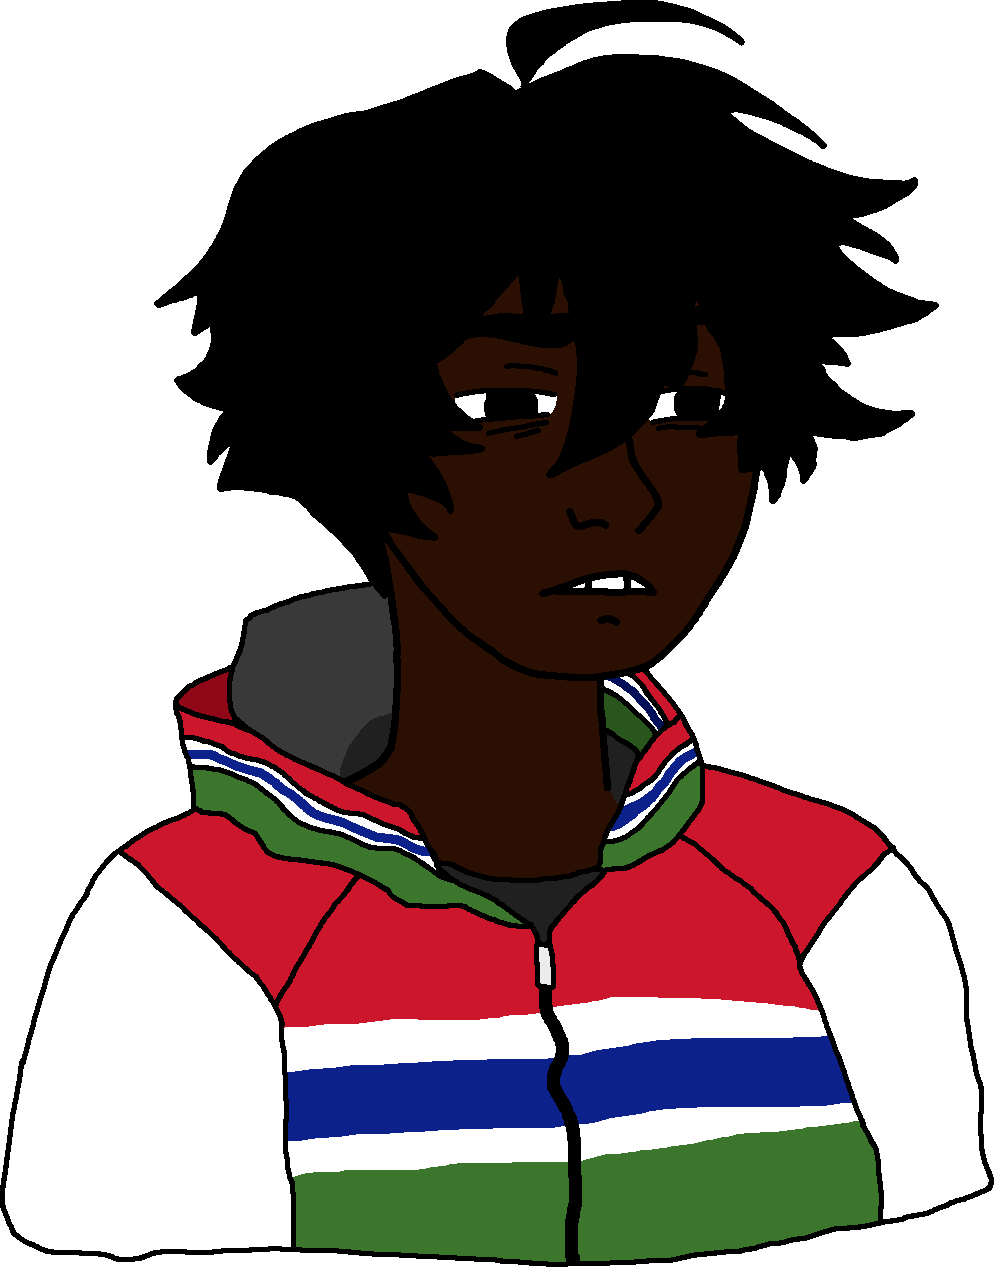
Label: 5_Twinkjak